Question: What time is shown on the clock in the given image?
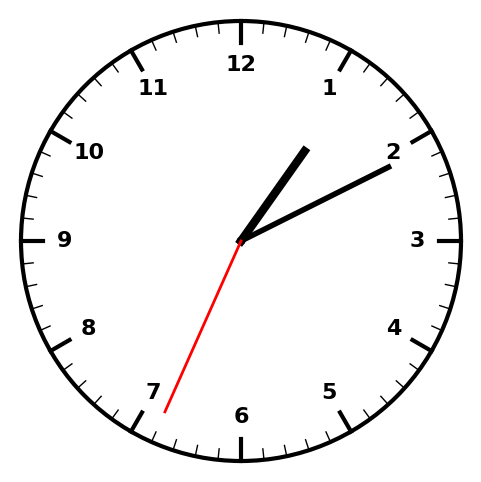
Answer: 01:10:34